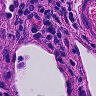
Metastatic tissue present: no